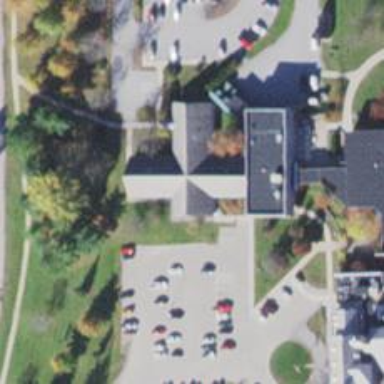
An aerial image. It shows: Healthcare clinic.